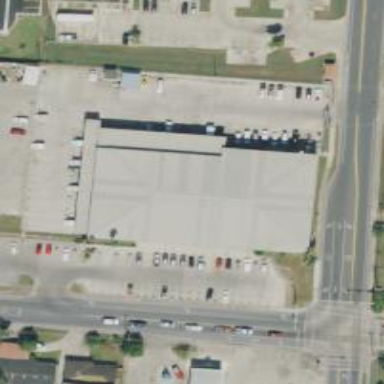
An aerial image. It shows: Post office.